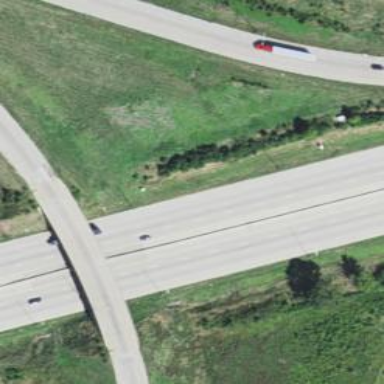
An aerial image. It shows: Asphalt motorway.